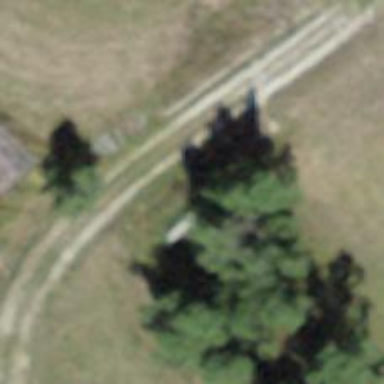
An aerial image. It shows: Bench.